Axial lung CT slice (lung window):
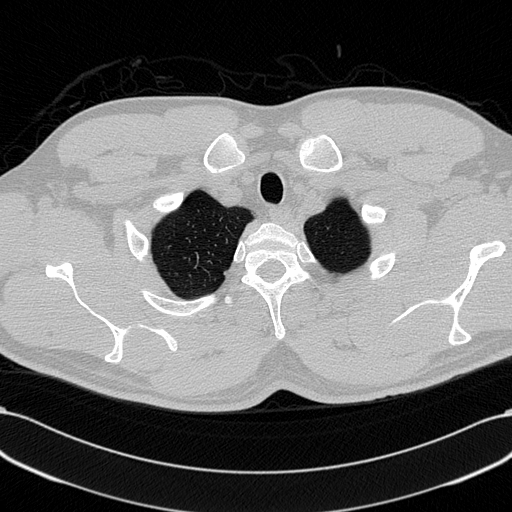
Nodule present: no